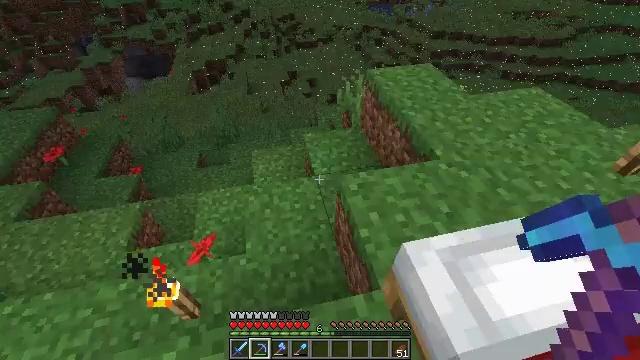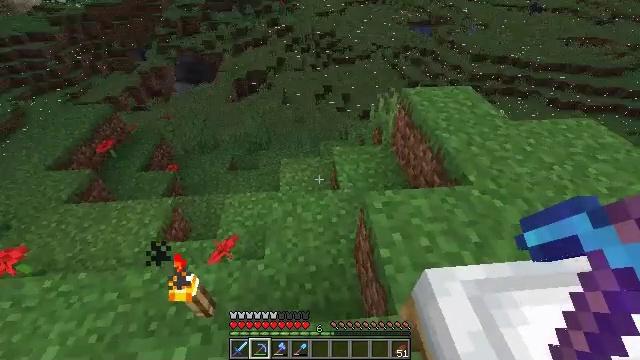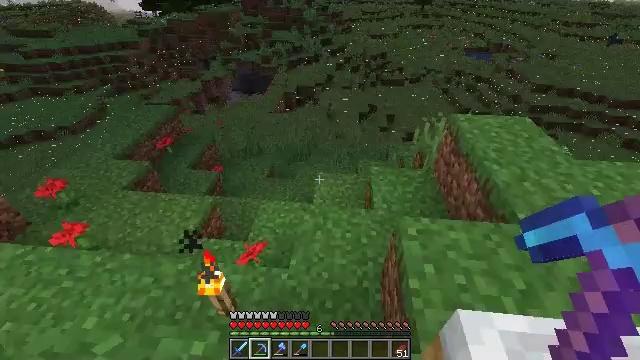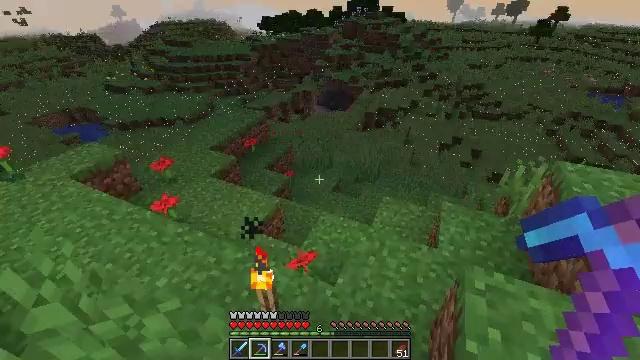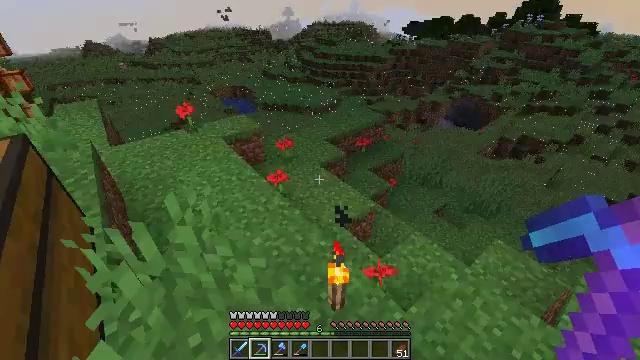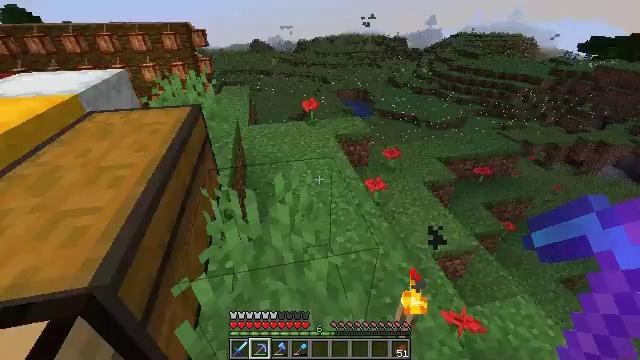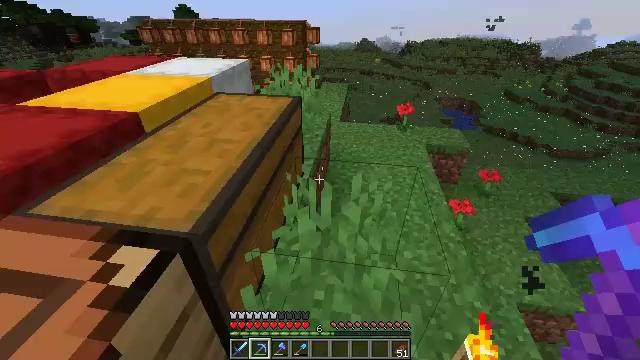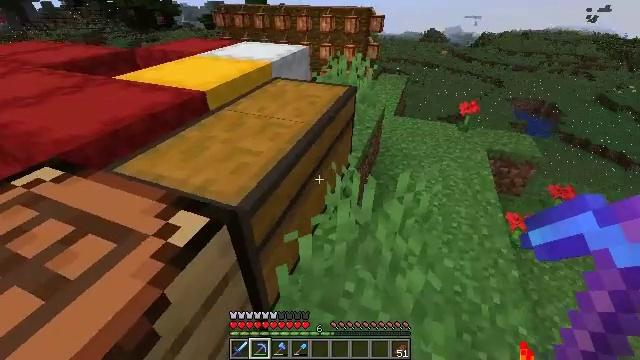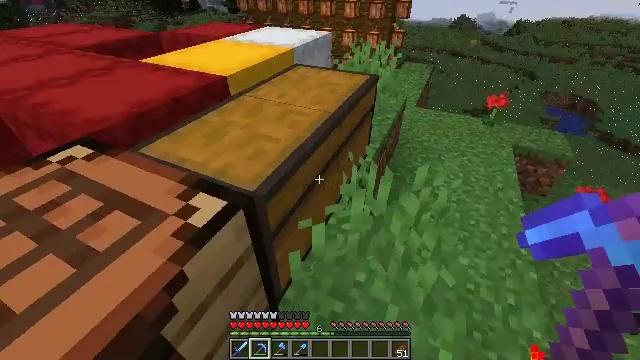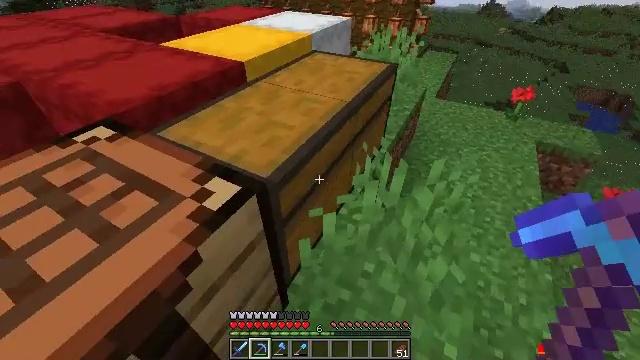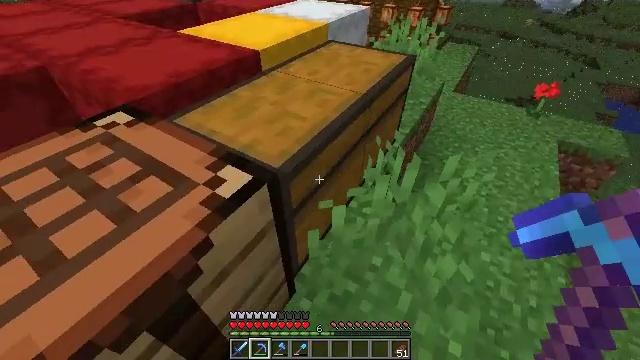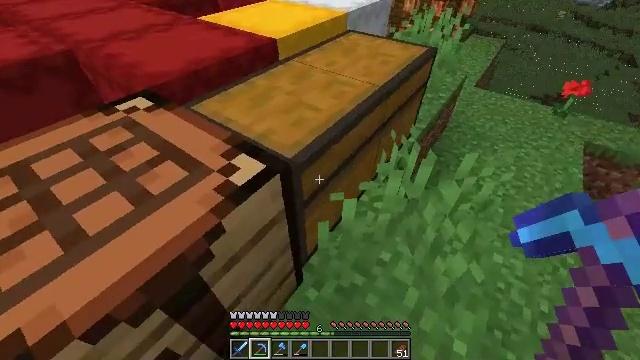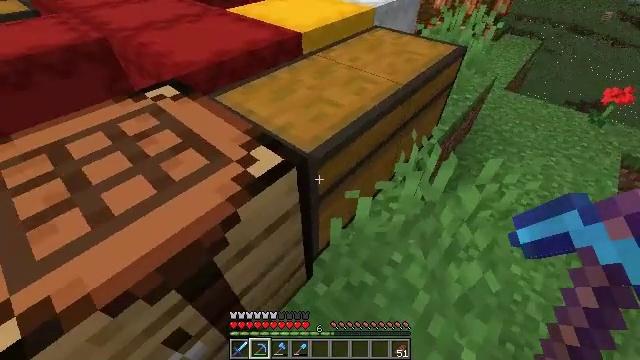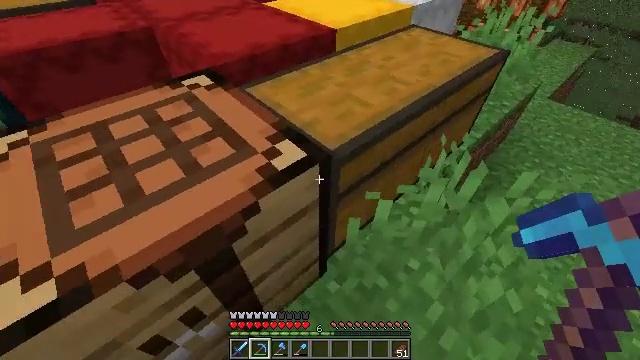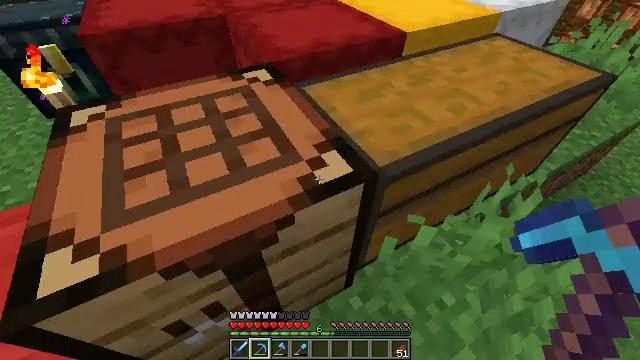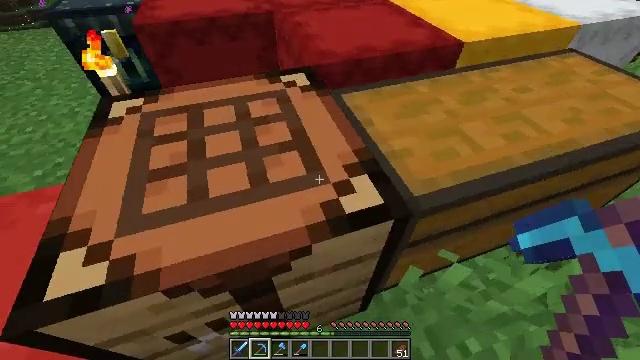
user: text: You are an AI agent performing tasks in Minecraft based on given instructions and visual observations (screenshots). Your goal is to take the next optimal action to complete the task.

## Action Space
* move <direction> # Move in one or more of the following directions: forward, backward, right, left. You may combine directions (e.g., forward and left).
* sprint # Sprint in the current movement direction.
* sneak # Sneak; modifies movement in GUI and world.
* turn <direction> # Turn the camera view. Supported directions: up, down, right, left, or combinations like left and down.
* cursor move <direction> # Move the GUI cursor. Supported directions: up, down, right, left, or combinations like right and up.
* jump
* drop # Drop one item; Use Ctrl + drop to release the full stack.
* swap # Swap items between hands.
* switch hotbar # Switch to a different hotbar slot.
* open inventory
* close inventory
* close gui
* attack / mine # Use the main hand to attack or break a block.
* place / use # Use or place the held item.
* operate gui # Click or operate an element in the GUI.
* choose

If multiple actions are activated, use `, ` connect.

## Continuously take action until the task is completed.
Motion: motion action
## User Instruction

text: Collect the red shulker box into your inventory.
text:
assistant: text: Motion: turn left and up
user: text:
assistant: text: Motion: turn left and up
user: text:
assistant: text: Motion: turn left and up
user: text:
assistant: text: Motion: turn left
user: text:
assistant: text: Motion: turn left and up
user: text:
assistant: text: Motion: turn left
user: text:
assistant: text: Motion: turn left and down
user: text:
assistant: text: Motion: turn left and down
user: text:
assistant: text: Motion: turn left and down
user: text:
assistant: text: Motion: turn left and down
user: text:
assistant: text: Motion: turn left and down
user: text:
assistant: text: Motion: turn left
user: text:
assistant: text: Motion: turn left
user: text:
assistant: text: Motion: move forward, turn left and down
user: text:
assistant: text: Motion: move forward, turn left
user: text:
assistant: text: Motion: move forward, turn left, jump
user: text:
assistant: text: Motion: move forward, turn left, jump
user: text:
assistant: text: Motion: move forward, jump
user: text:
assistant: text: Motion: move forward, jump
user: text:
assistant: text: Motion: move forward
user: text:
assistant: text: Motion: move forward
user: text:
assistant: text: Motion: move forward
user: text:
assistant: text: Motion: move forward
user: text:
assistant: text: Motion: no_op
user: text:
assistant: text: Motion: turn down
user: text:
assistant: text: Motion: turn right and down
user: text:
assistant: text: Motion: turn right, use / place
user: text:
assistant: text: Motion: use / place
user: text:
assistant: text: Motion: use / place
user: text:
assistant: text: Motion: use / place